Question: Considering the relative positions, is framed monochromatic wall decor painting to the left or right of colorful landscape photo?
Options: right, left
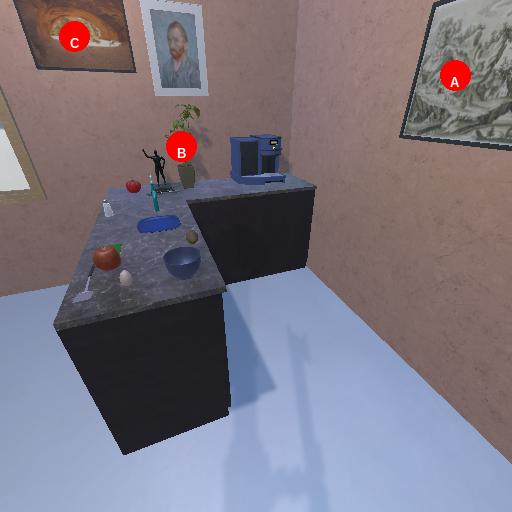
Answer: right